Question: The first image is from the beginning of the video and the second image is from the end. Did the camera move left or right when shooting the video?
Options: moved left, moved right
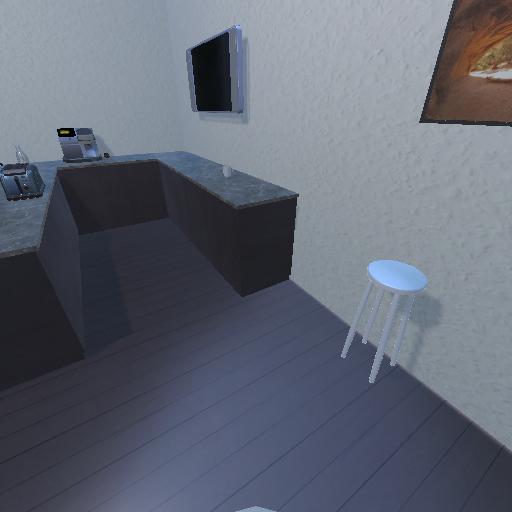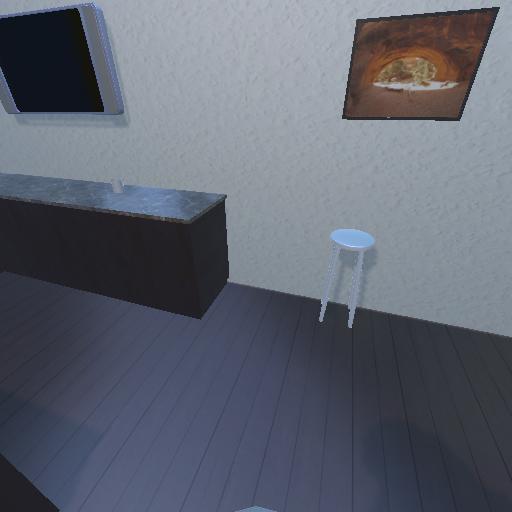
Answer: moved left